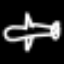
Label: airplane